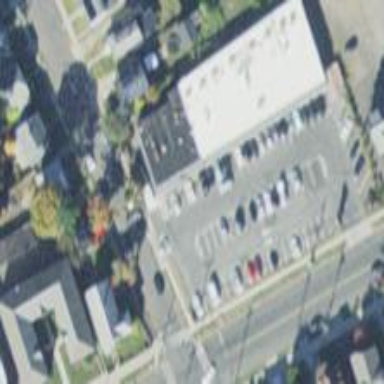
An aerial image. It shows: Retail building.